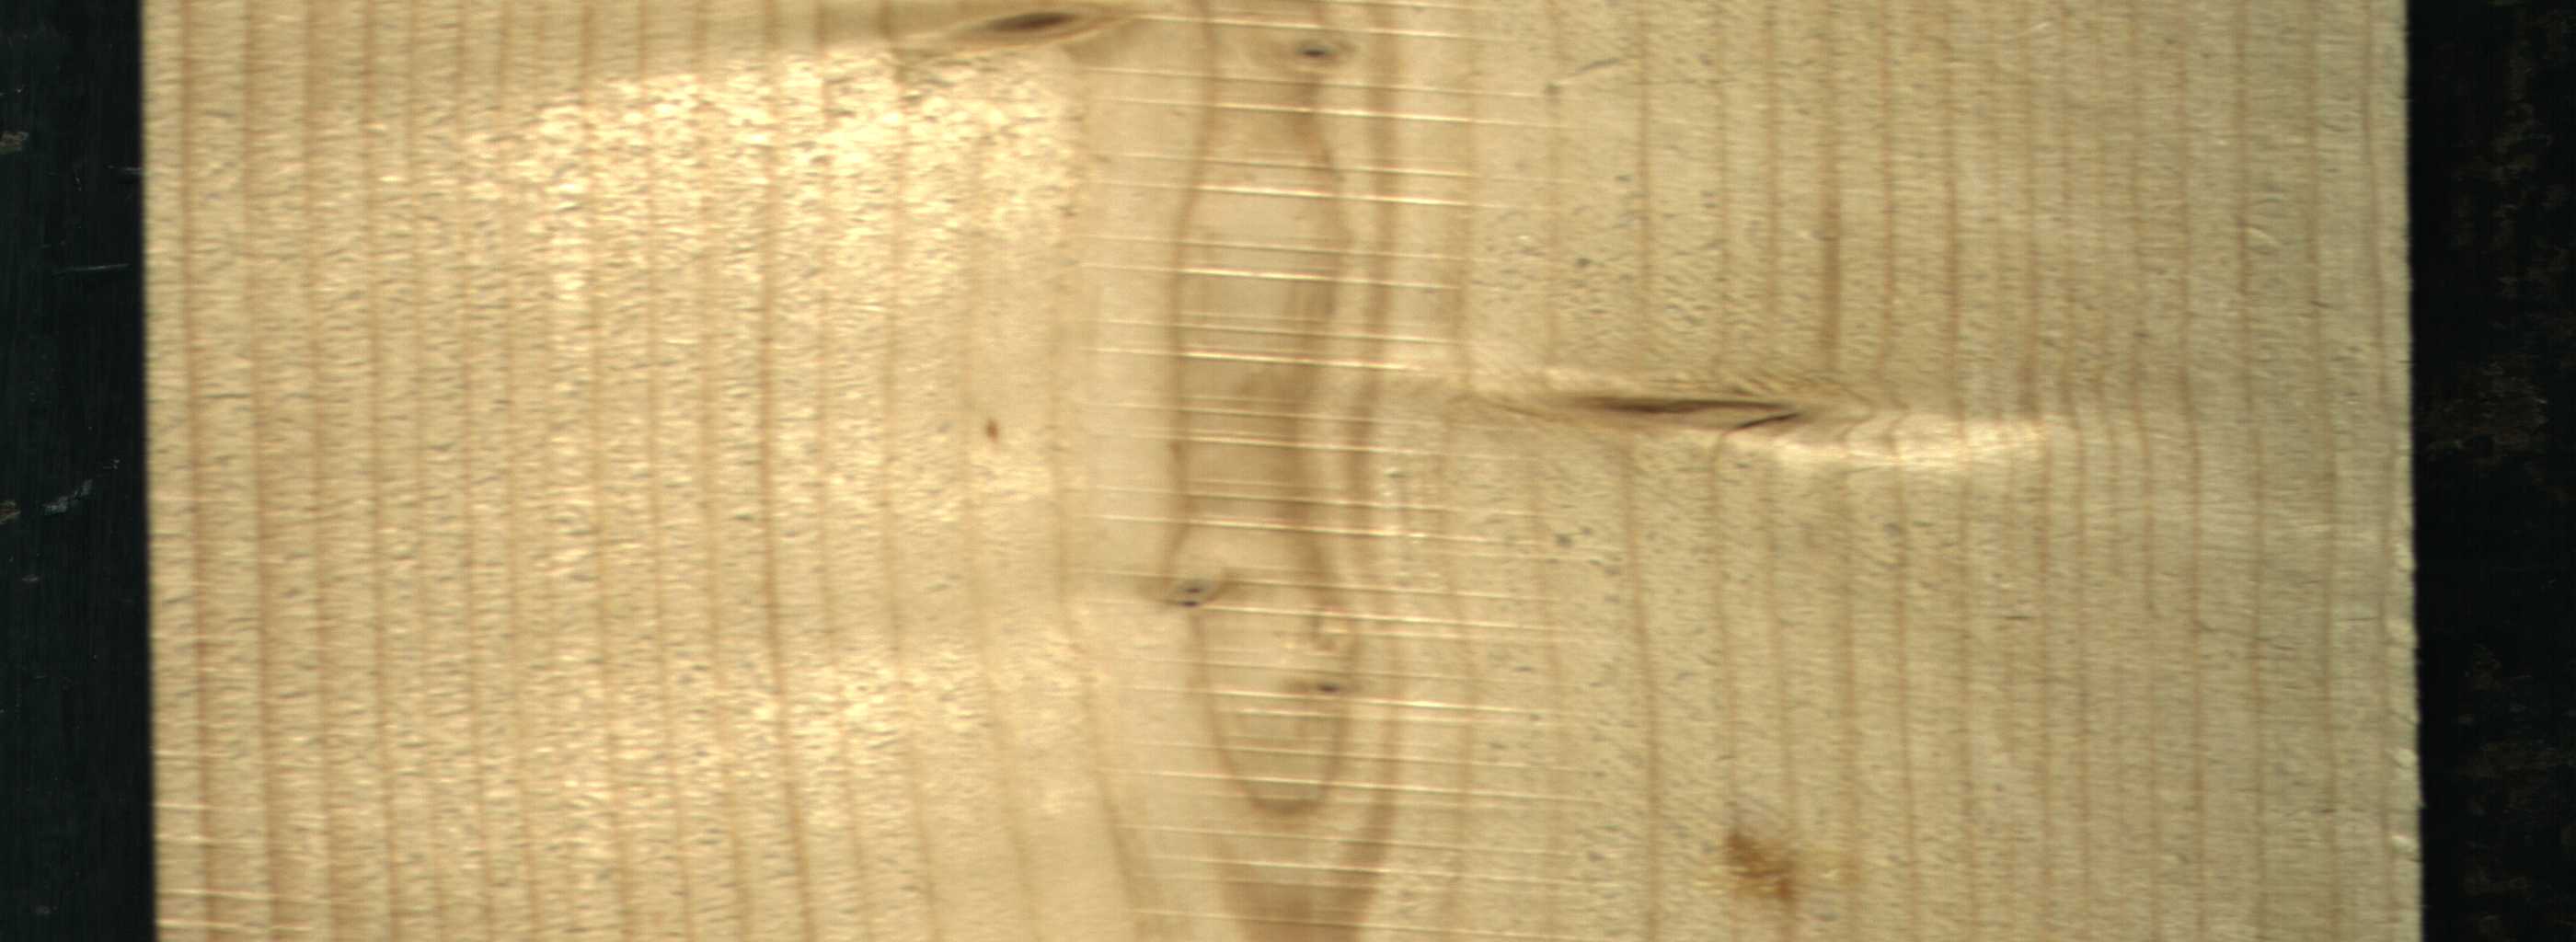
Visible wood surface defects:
resin
Live_Knot
Live_Knot
Live_Knot
Live_Knot